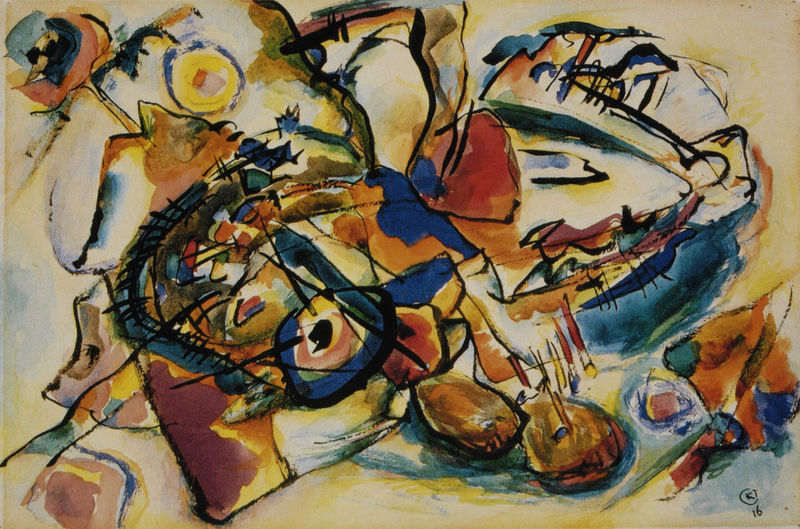
Titel: "Aquarell"
Künstler: Wassily Kandinsky
Standort: Moskau
Institution: Tretjakov Galerie
Schlagwörter: blau, gemälde, weiß, aquarell, gelb, grün, komposition, ocker, stadt, braun, bunt, orange, schwarz, zeichnung, rot, beige, expressionismus, steine, signatur, sonne, rosa, kreis, farbig, umrisse, russland, abstrakt, farben, fläche, flächen, modern, farbe, formen, lila, violett, linien, figuren, graun, impression, tusche, wasserfarben, linie, wirbel, kreise, bauhaus, expressiv, blauer reiter, kandinsky, exressionismus, guggenheim, improvisation, konstruktivismus, symbole, wassily